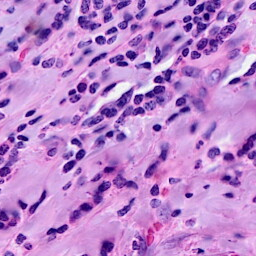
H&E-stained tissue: Breast